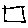
Label: square